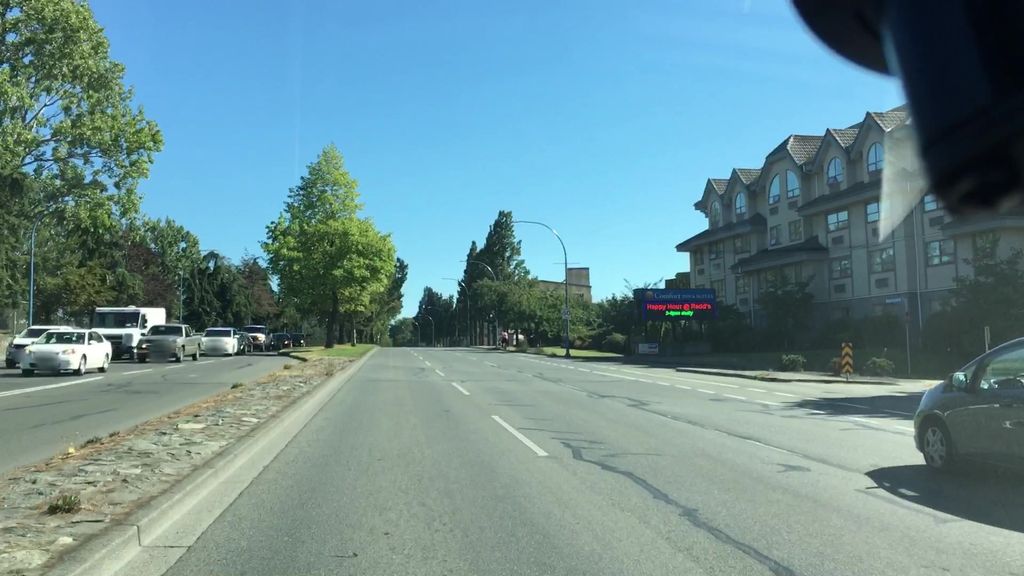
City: victoria